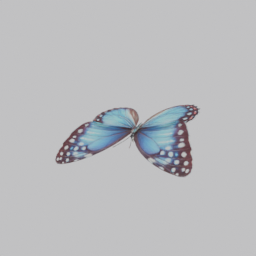
Label: animals